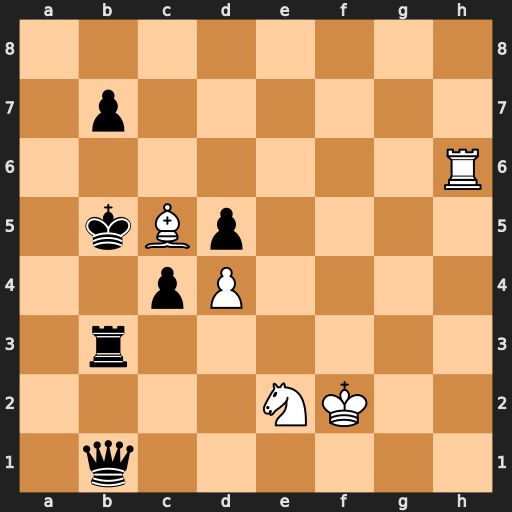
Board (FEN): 8/1p6/7R/1kBp4/2pP4/1r6/4NK2/1q6
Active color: w
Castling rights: -
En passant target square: -
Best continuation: Nc3+ Ka5 Nxb1